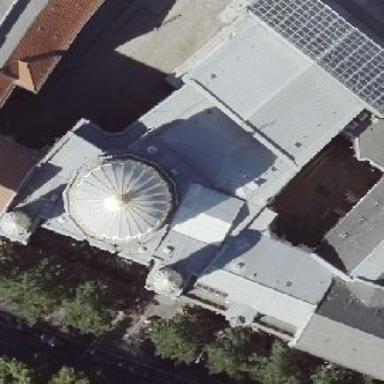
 serving as place of worship and tourist attraction."